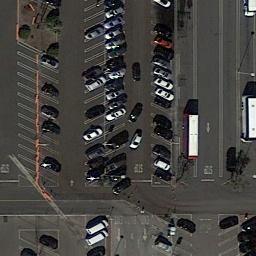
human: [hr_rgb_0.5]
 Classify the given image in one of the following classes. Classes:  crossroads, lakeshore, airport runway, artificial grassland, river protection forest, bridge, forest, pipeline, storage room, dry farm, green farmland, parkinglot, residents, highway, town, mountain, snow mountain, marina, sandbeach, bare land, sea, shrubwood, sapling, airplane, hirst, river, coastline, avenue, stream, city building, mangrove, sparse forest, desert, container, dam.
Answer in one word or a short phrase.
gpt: parkinglot